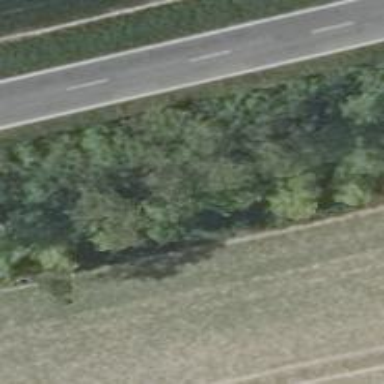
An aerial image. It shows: Row of deciduous broadleaved trees.